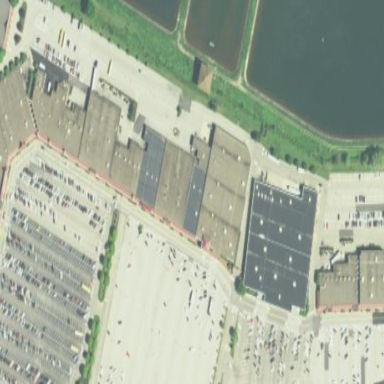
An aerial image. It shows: Retail area with mall.